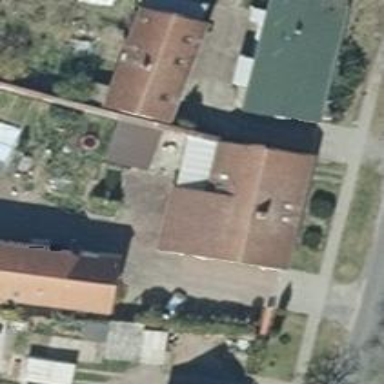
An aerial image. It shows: House with flat roof.